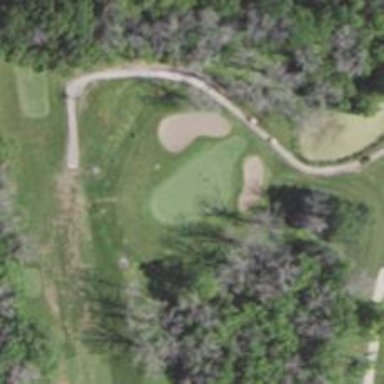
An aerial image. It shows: Golf hole.